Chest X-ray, PA view. Patient: 61 years old, sex M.
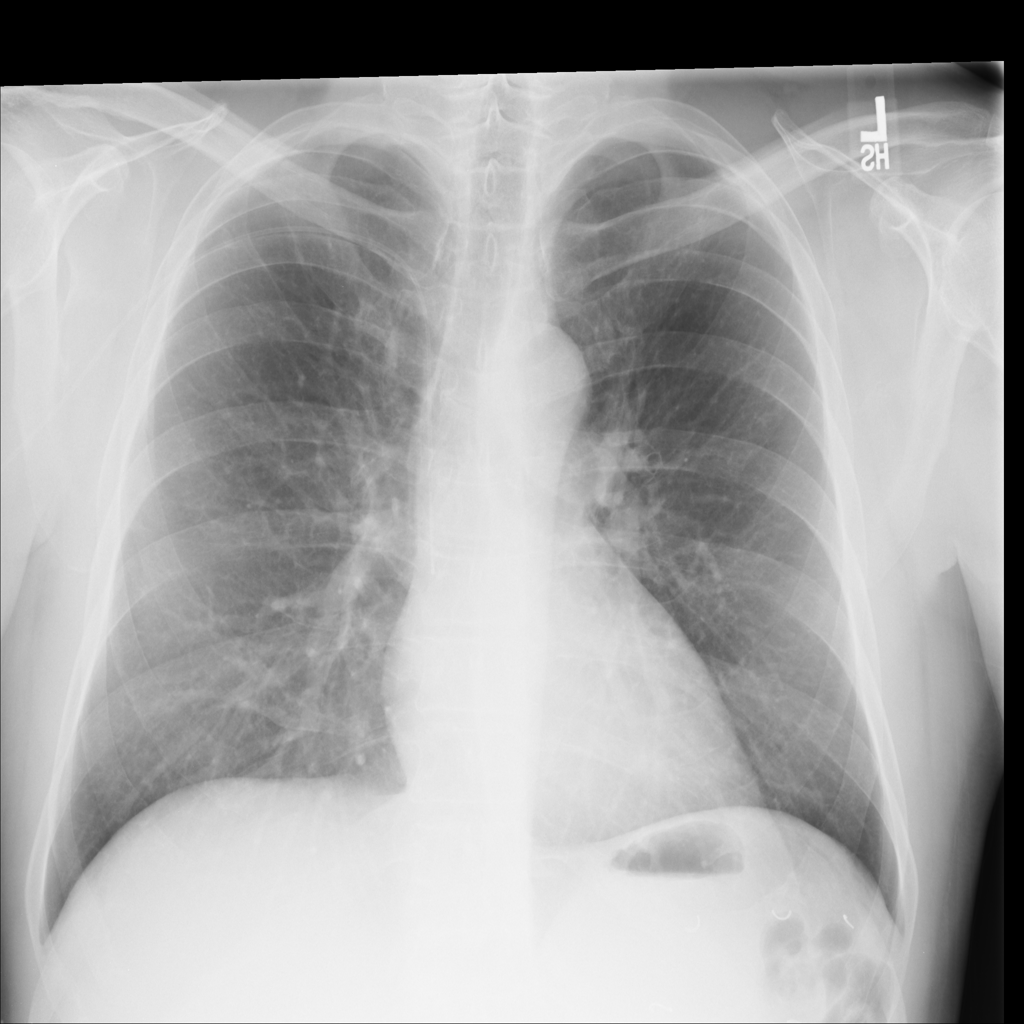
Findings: No Finding